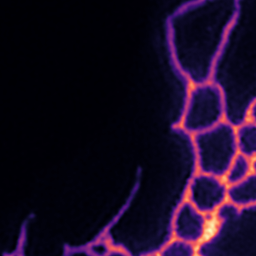
Label: Super-resolution ER image